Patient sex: M
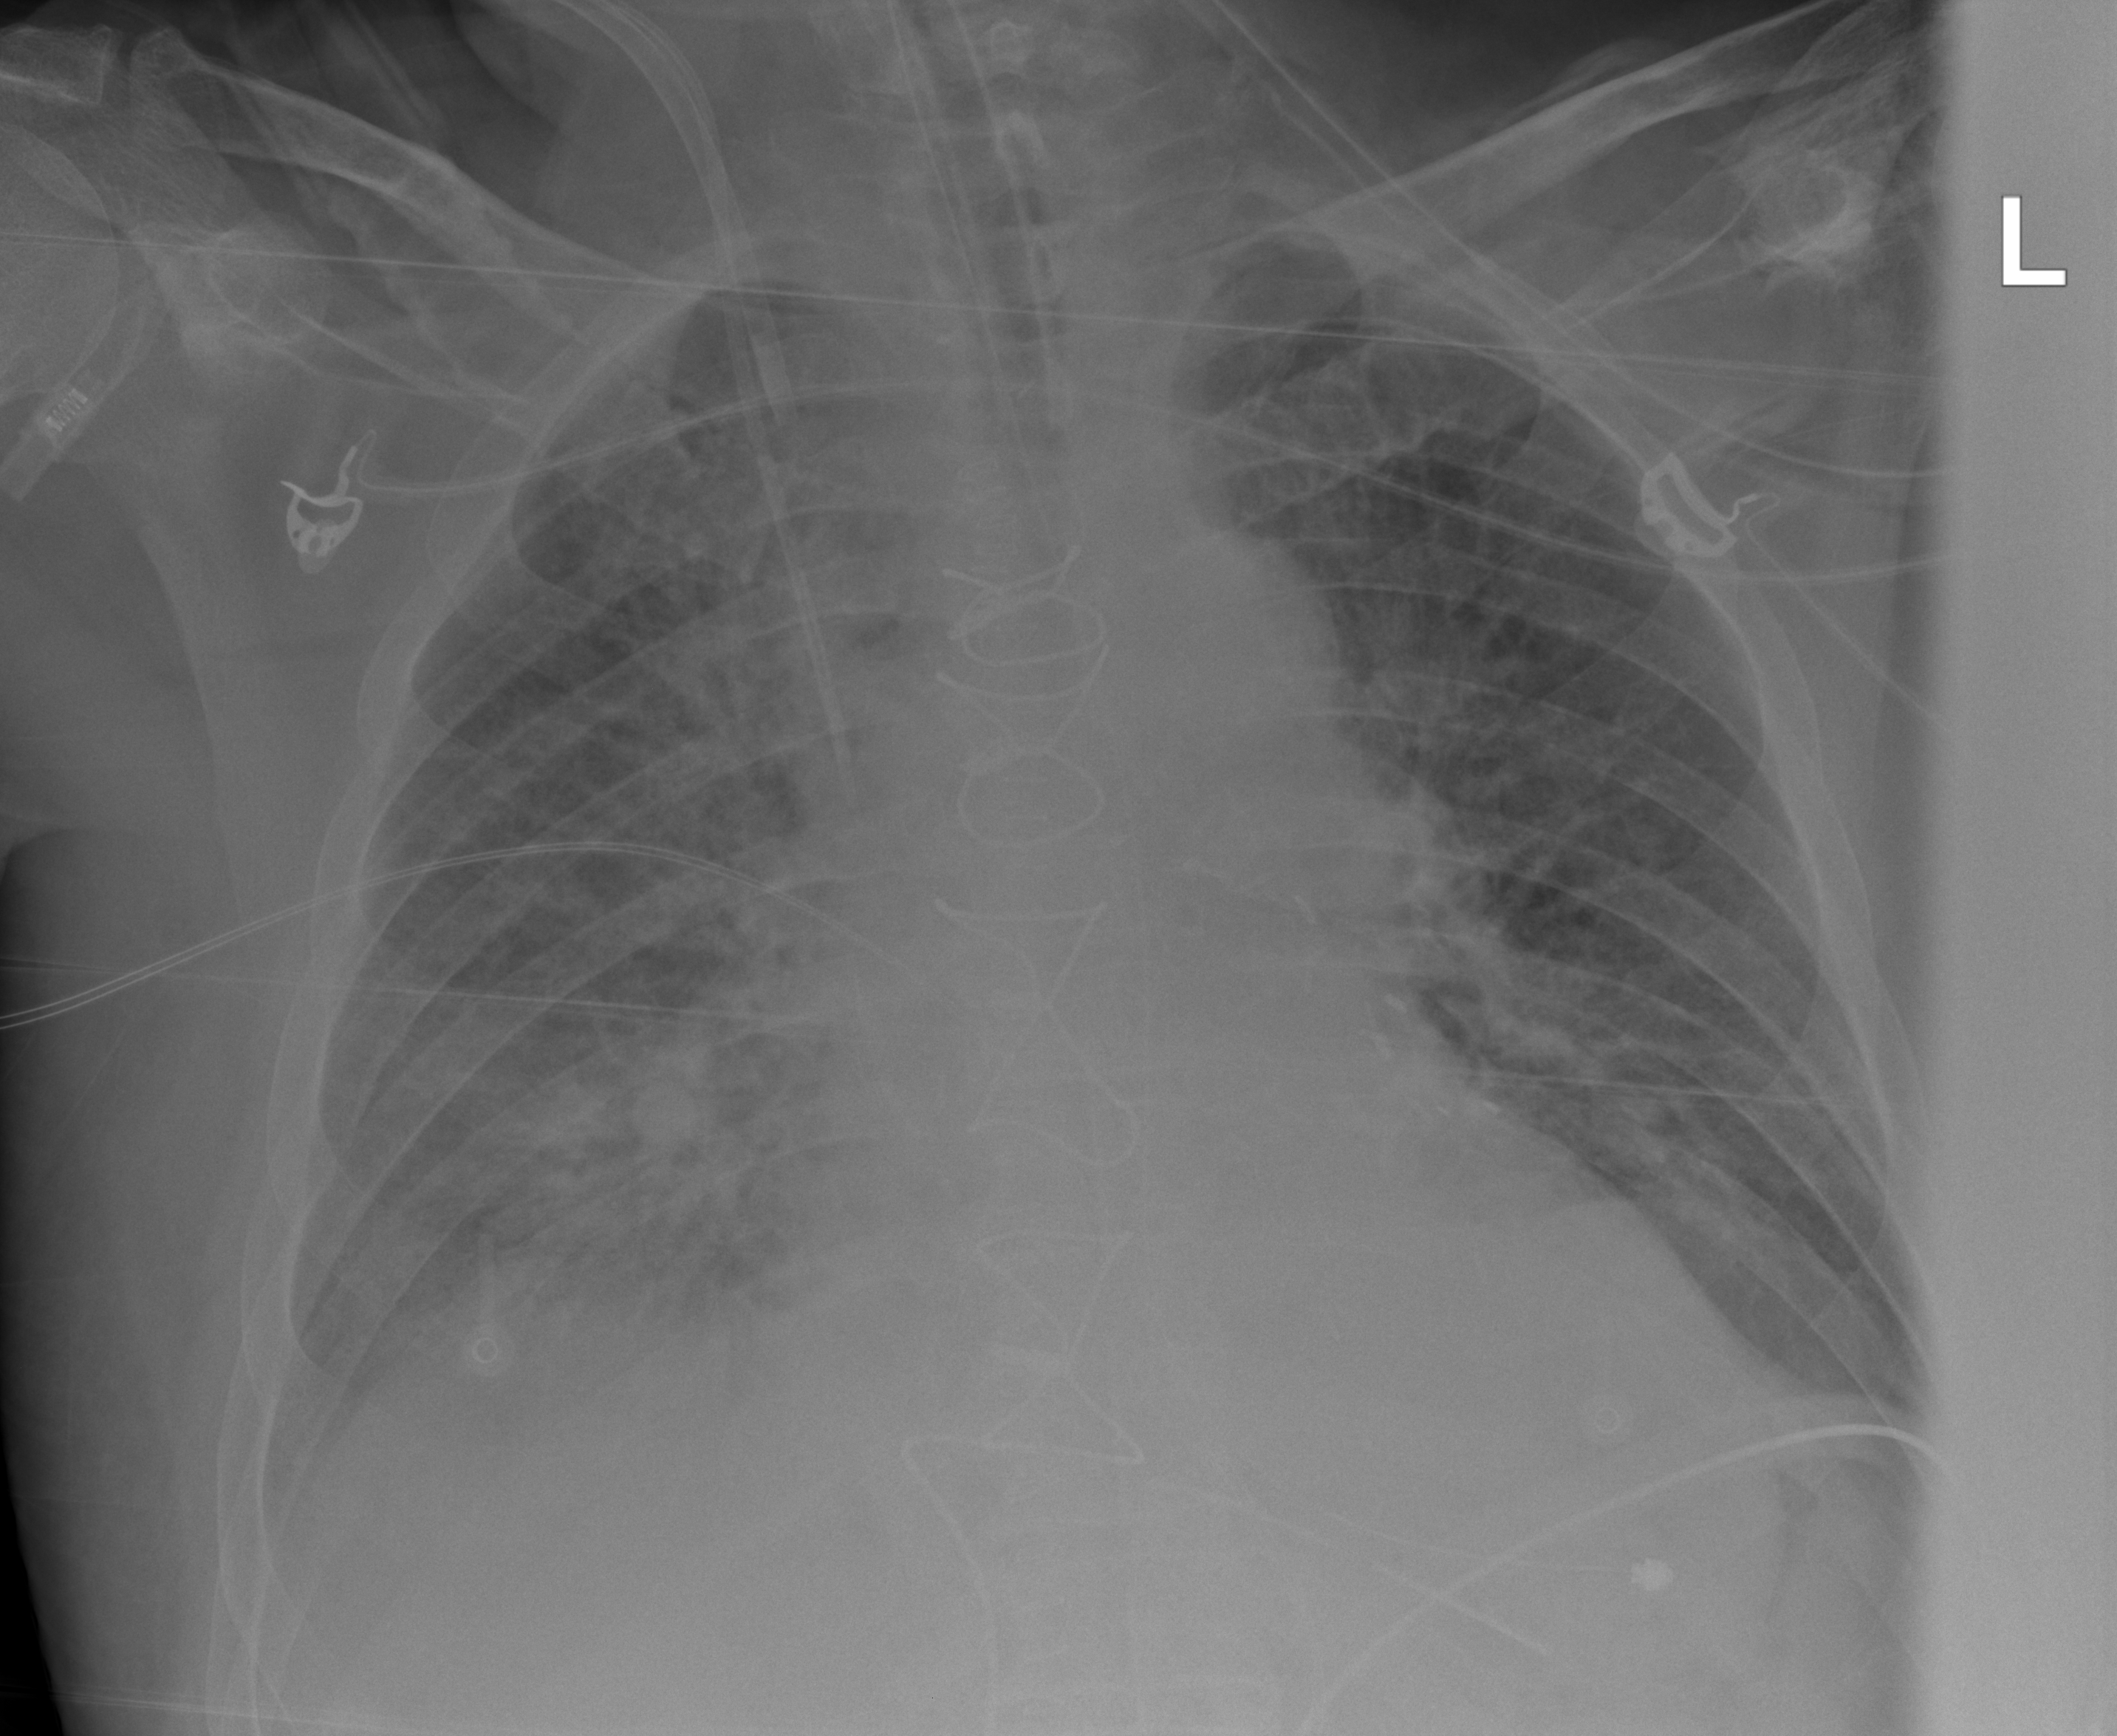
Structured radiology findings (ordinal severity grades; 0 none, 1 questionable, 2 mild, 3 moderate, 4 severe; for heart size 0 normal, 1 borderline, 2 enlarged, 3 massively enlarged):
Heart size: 2
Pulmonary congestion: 2
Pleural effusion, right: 2
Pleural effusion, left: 0
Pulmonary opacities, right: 3
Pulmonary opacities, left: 0
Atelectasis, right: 2
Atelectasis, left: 2